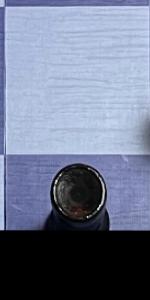
Label: Rook_Black